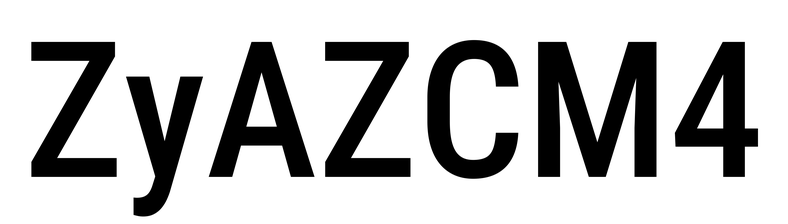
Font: Roboto_Condensed_Medium